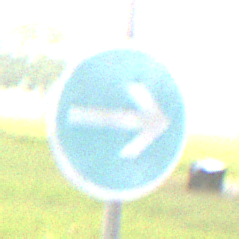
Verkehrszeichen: VorgeschriebeneFahrtrichtungHierRechts
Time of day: SunriseSunset
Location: Outdoor (Suburban)
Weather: PartlyCloudy
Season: NotSpecified
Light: Natural